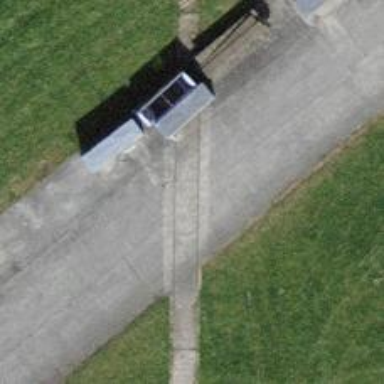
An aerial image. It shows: Gate.